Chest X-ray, PA view. Patient: 79 years old, sex M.
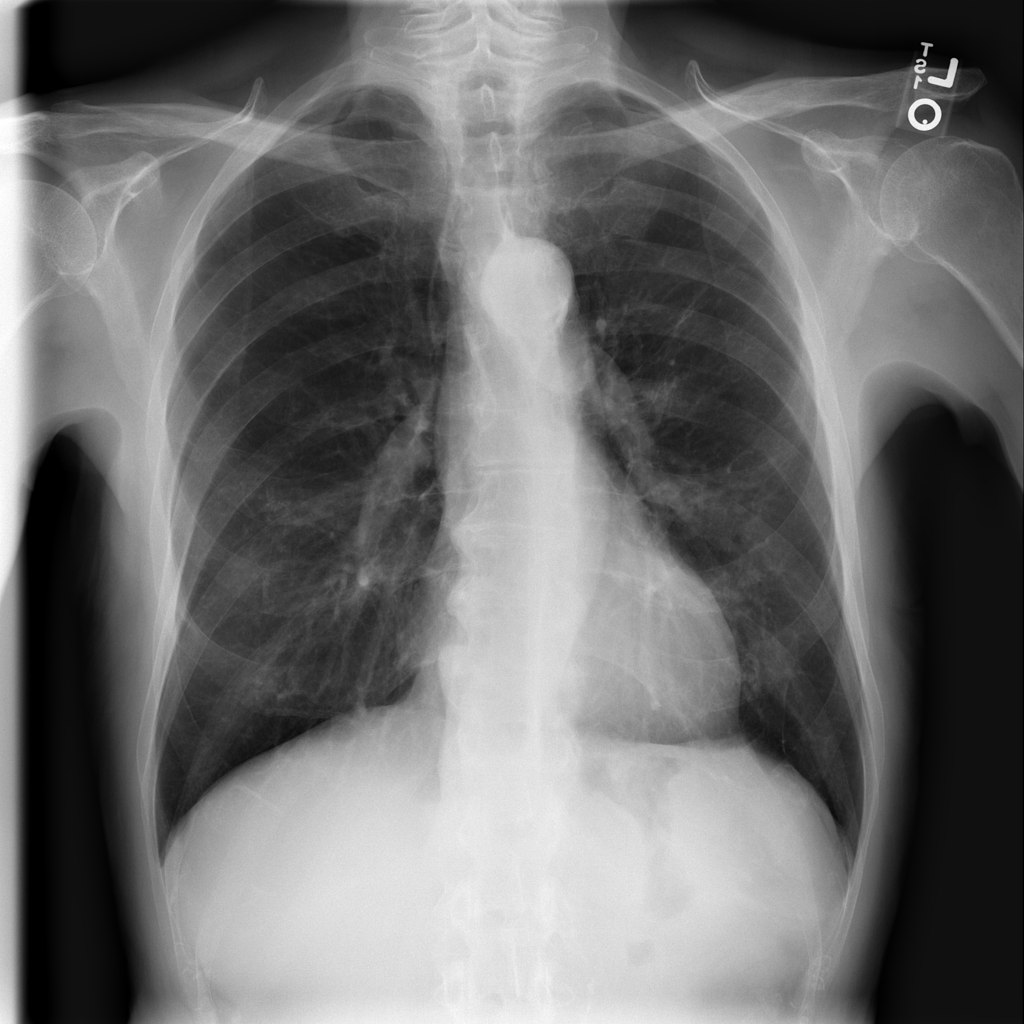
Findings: No Finding